Field crop: maize
Growth stage: 2
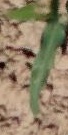
Species: maize